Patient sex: M
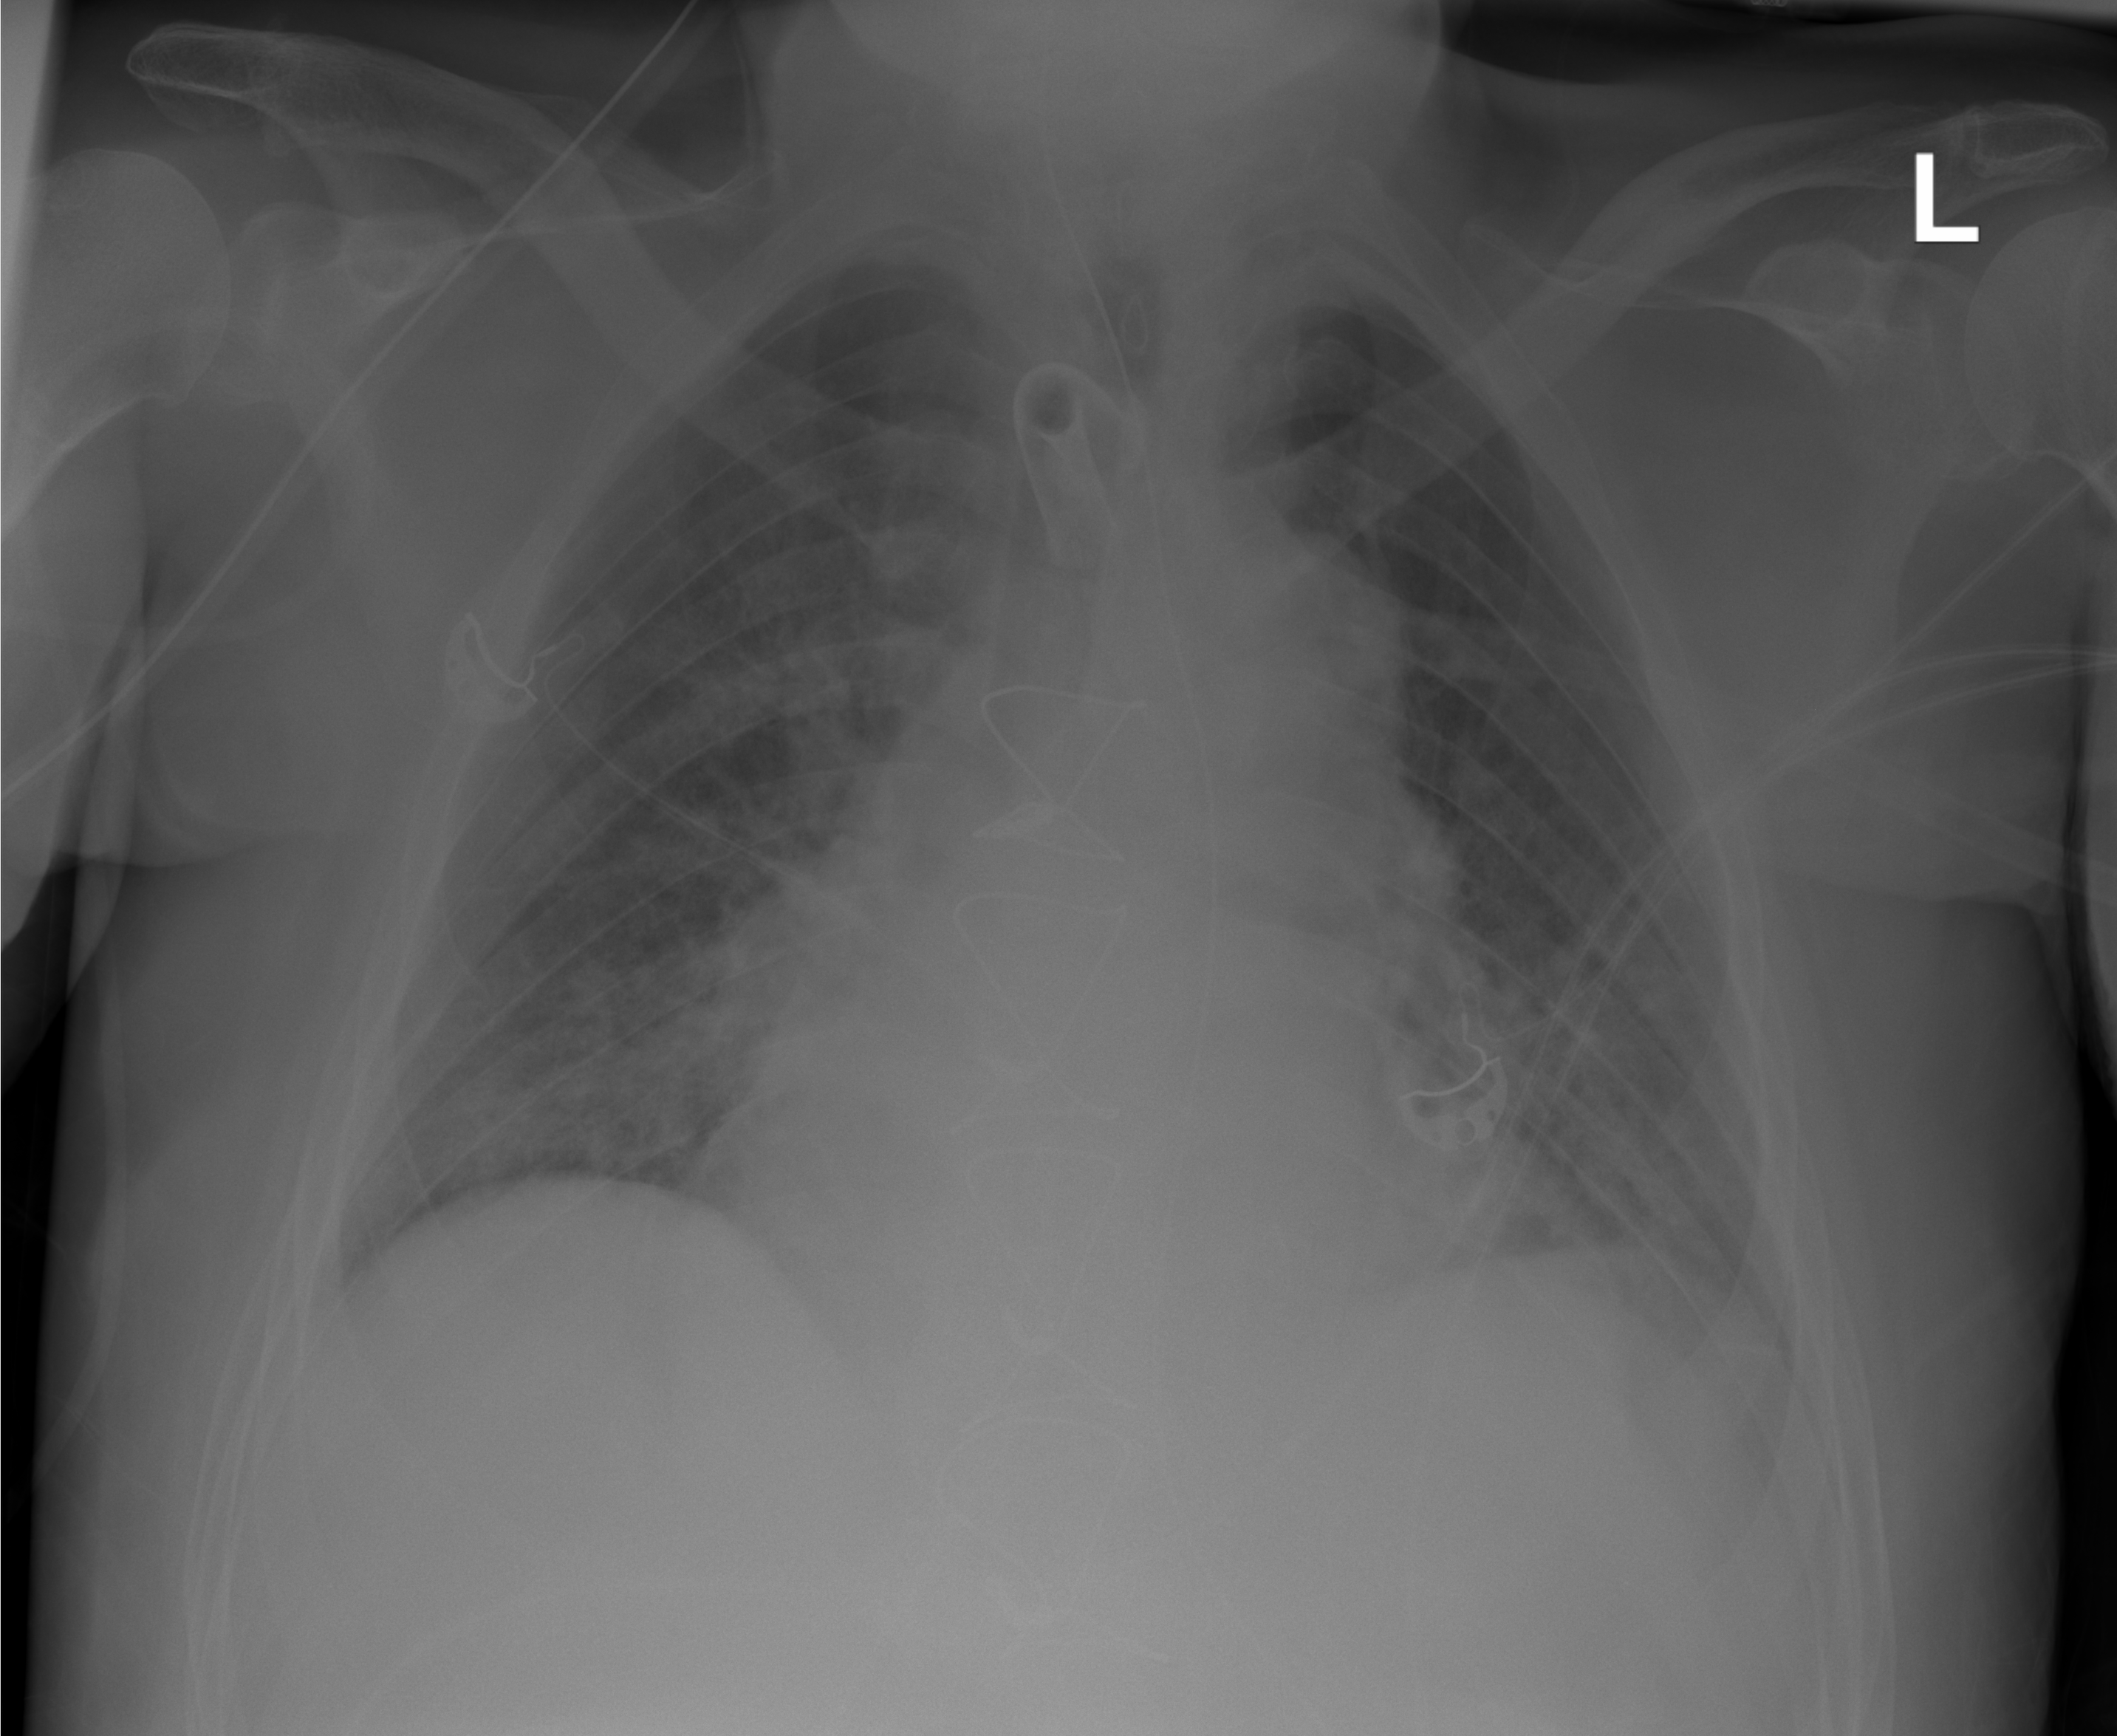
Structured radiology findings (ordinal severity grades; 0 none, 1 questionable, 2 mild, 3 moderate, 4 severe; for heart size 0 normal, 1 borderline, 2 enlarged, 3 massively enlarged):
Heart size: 2
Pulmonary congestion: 2
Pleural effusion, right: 0
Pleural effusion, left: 0
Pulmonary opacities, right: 3
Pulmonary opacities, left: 3
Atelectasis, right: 0
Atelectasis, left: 0